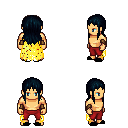
a pixel art fantasy rpg character, male body template, human, tanned skin, yellow tattered cape, red pants, raven unkempt hairstyle, cloth bracers, black slippers, four views (front, back, left, right), 2x2 character sprite sheet, small pixel art, hard edges, no anti-aliasing